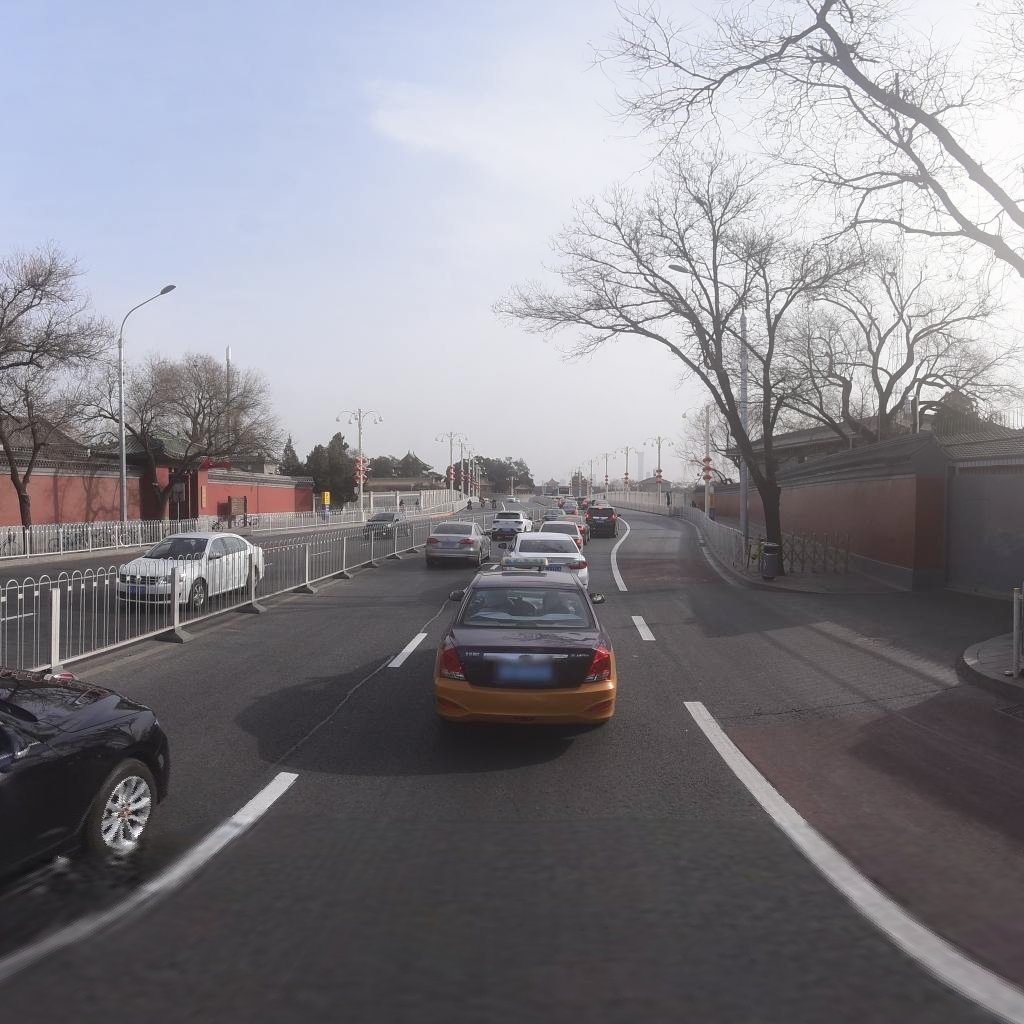
Region: Xicheng
Road damage annotations: transverse crack, longitudinal patch, longitudinal patch